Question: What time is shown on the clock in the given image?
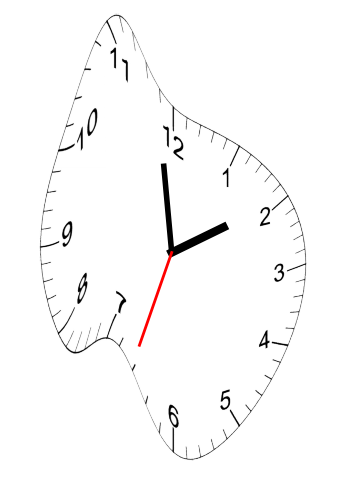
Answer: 01:58:33